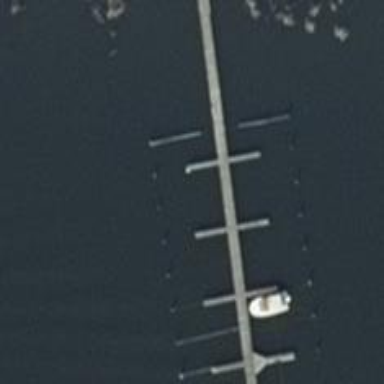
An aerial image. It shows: Man-made pier.